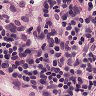
Metastatic tissue present: no